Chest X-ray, PA view. Patient: 40 years old, sex M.
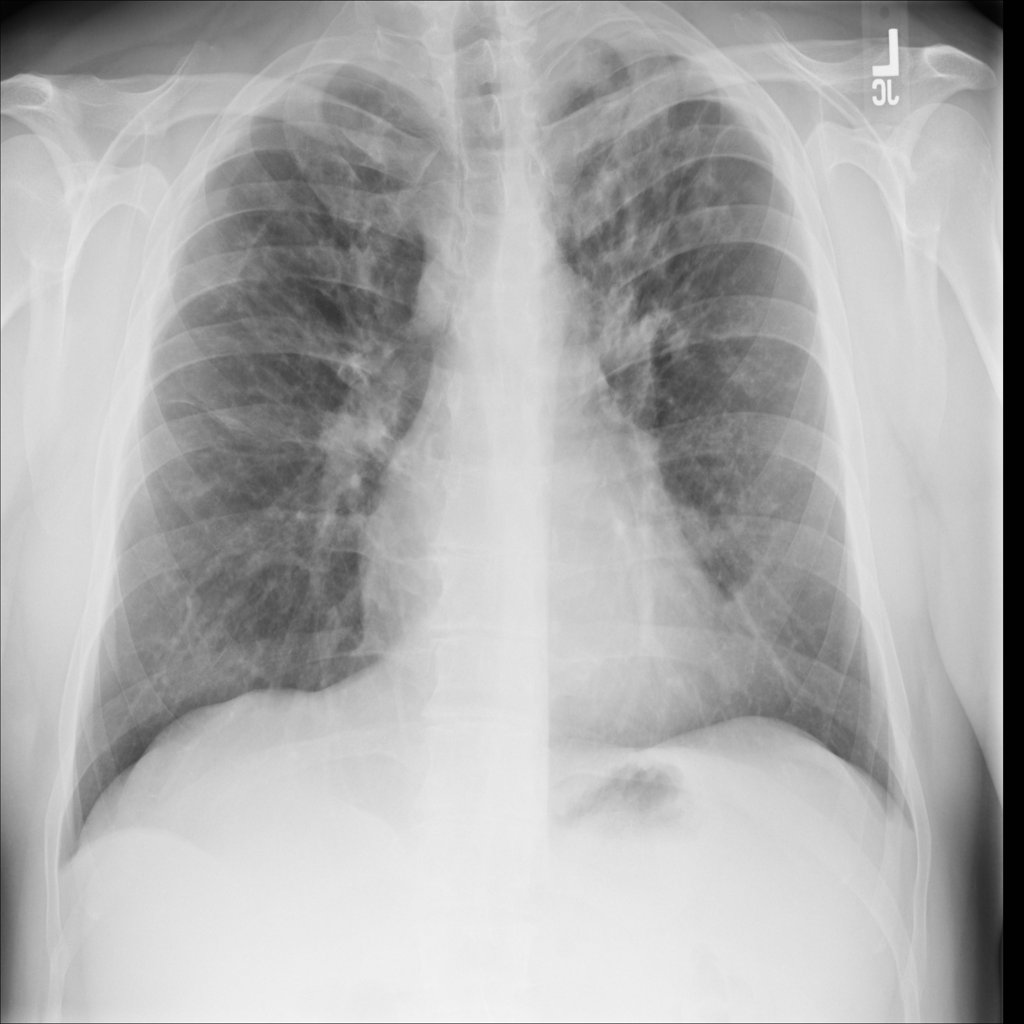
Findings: Fibrosis, Infiltration